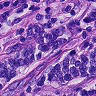
Metastatic tissue present: yes